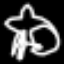
Label: frog